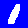
Digit: 1